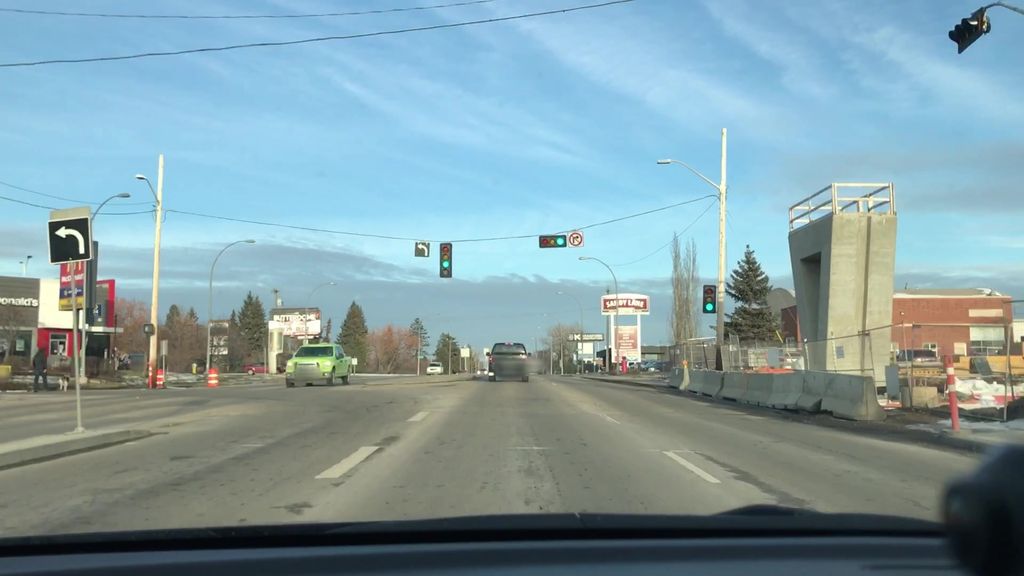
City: edmonton